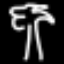
Label: palm tree